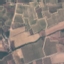
Land use / land cover: PermanentCrop